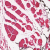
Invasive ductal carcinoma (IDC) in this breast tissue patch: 0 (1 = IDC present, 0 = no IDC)